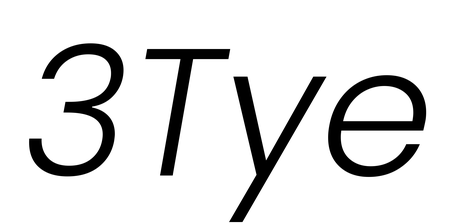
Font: Poppins-LightItalic